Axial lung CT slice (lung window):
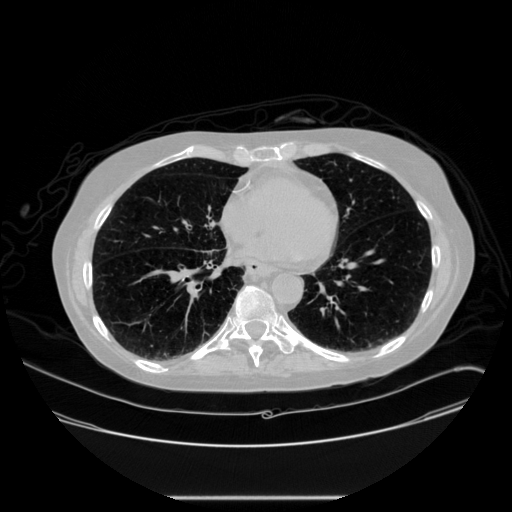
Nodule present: no